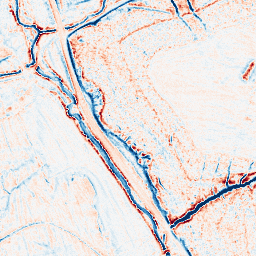
Category: edge_preserving
Decomposition family: anisotropic_diffusion
Decomposition parameters: iterations: 20
kappa: 50
gamma: 0.1
Upsampling method: sinc_blackman
Upsampling parameters: scale: 4
kernel_size: 16
Upsampling scale: 4